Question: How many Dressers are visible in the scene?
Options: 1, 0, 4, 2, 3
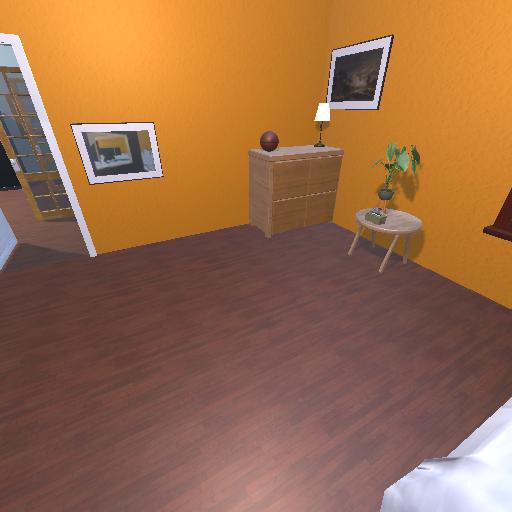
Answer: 1